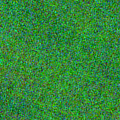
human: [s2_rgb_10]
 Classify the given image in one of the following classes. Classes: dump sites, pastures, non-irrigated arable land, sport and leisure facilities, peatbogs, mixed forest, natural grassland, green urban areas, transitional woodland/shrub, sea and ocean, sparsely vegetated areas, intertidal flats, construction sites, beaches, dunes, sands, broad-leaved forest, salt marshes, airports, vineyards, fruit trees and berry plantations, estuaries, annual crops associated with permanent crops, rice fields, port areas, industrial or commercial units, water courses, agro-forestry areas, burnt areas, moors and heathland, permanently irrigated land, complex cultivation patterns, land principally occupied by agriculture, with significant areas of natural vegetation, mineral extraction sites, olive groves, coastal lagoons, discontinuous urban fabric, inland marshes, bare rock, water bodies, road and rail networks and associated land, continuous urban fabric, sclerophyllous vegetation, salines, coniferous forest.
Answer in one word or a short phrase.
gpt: sea and ocean